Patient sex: F
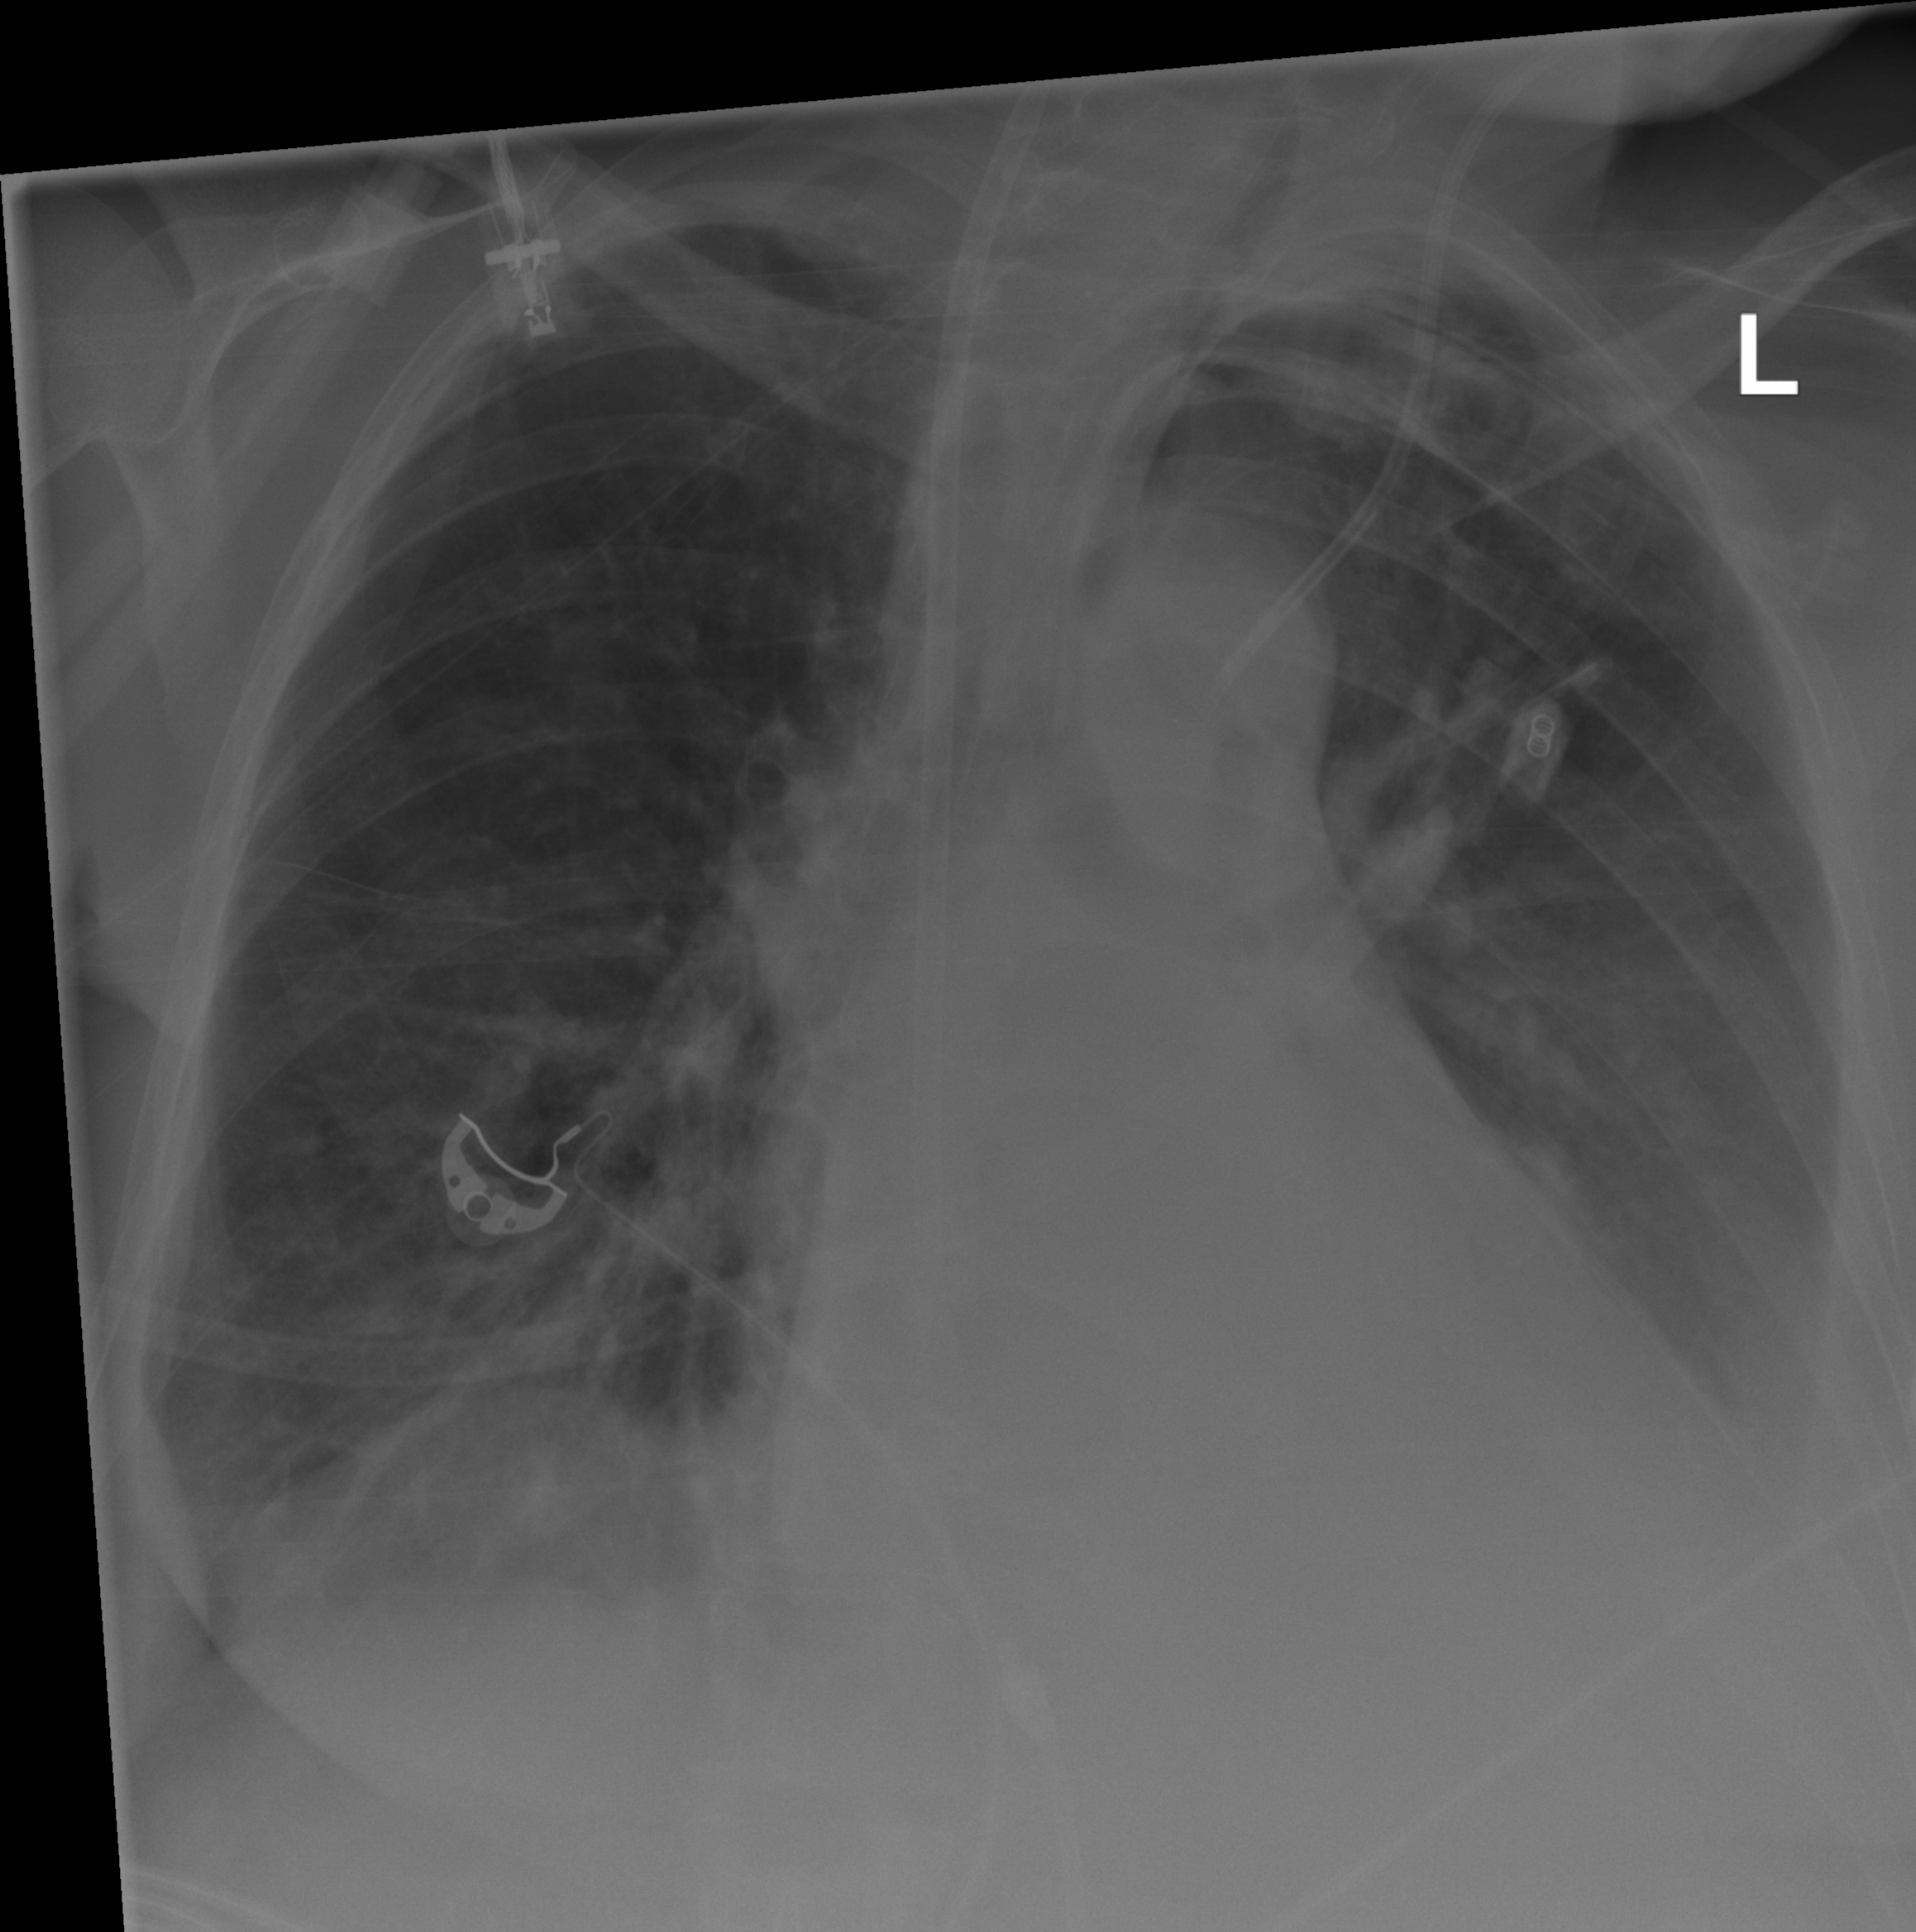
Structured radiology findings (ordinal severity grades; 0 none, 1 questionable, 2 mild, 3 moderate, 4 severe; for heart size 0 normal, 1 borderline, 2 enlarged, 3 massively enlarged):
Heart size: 2
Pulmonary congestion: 0
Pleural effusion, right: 2
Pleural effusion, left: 2
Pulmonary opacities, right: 2
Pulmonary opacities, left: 0
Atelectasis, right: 2
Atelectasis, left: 2